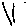
Label: line